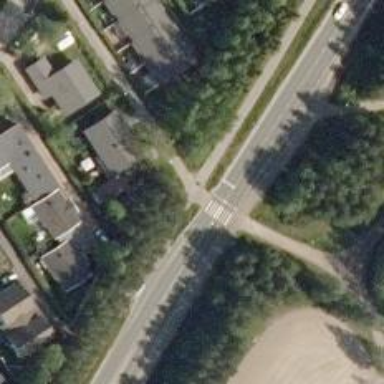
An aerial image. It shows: Asphalt cycleway.